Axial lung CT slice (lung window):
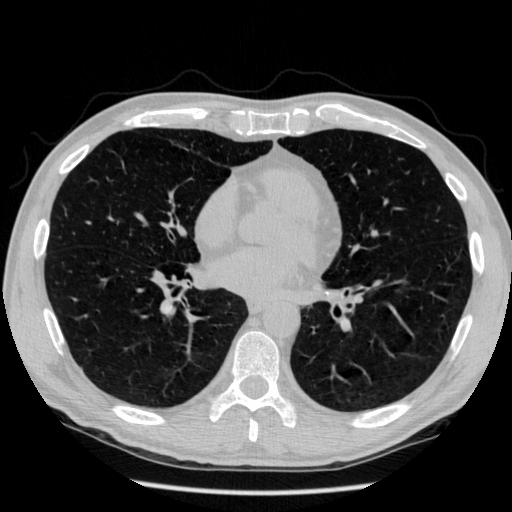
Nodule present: no